Question: I have the following html code:
'''
<div class="container">
This is just some text. This is just some text. This is just some text.<br><br>
<label>Input: <input type="text"></label>
</div>
'''
I need the div to be the width of the '<label>' and the text to wrap.
Without the text, I can make inline-block so it fits to the label, but it will otherwise stretch with the text.

Is this possible?
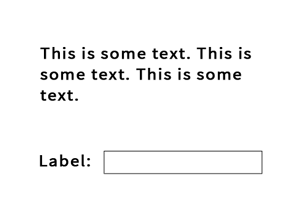
Answer: The following example uses CSS to accomplish this: 'display: table-caption;' on the 'div', and 'white-space: nowrap;' on the 'label'.
Click the "Run code snippet" button below to see how it actually renders. (It's just HTML with embedded CSS; no JavaScript.)
'''
<div class="container" style="display: table-caption;">
This is just some text. This is just some text. This is just some text.<br><br>
<label style="white-space: nowrap;">Input: <input type="text"></label>
</div>
'''